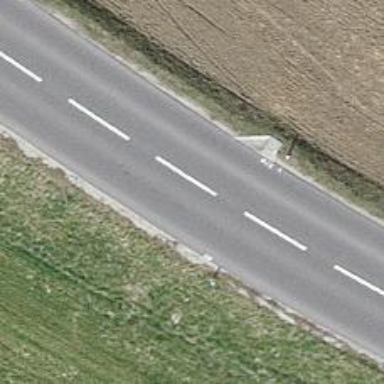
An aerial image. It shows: Secondary road with asphalt surface.